【题型】解答题　【知识点】解析几何　【难度】medium
如图1：已知椭圆$\Gamma$的方程为$\frac{x^2}{a^2}+\frac{y^2}{b^2}=1(a>b>0)$和椭圆$\tau$:$\frac{x^2}{4}+\frac{y^2}{2}=1$，其中$A$，$B$分别是椭圆$\tau$的左右顶点。

(1) 若$A$，$B$恰好为椭圆$\Gamma$的两个焦点，椭圆$\Gamma$和椭圆$\tau$有相同的离心率，求椭圆$\Gamma$的方程；

(2) 如图2，若椭圆$\Gamma$的方程为$\frac{x^2}{8}+\frac{y^2}{4}=1$。$P$是椭圆$\tau$上一点，射线$AP$，$BP$分别交椭圆$\Gamma$于$M$，$N$，连接$AN$，$BM$（$P$，$M$，$N$均在$x$轴上方），求证：$NB$，$MA$斜率之积$k_{NB}\cdot k_{MA}$为定值，求出这个定值；

(3) 在(2)的条件下，若$AN\parallel BM$，且两条平行线的斜率为$k(k>0)$，求正数$k$的值。
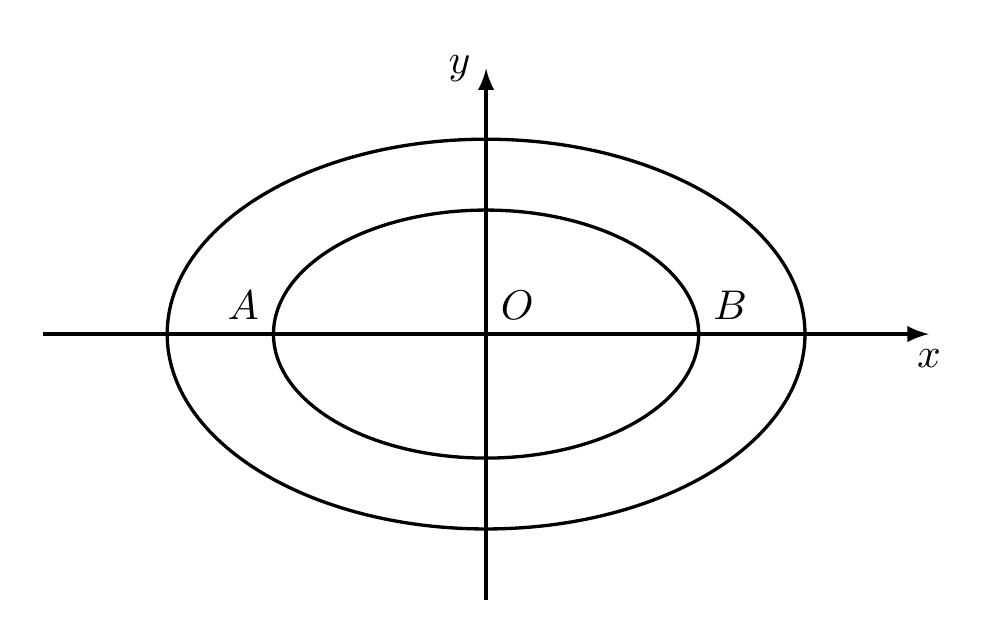
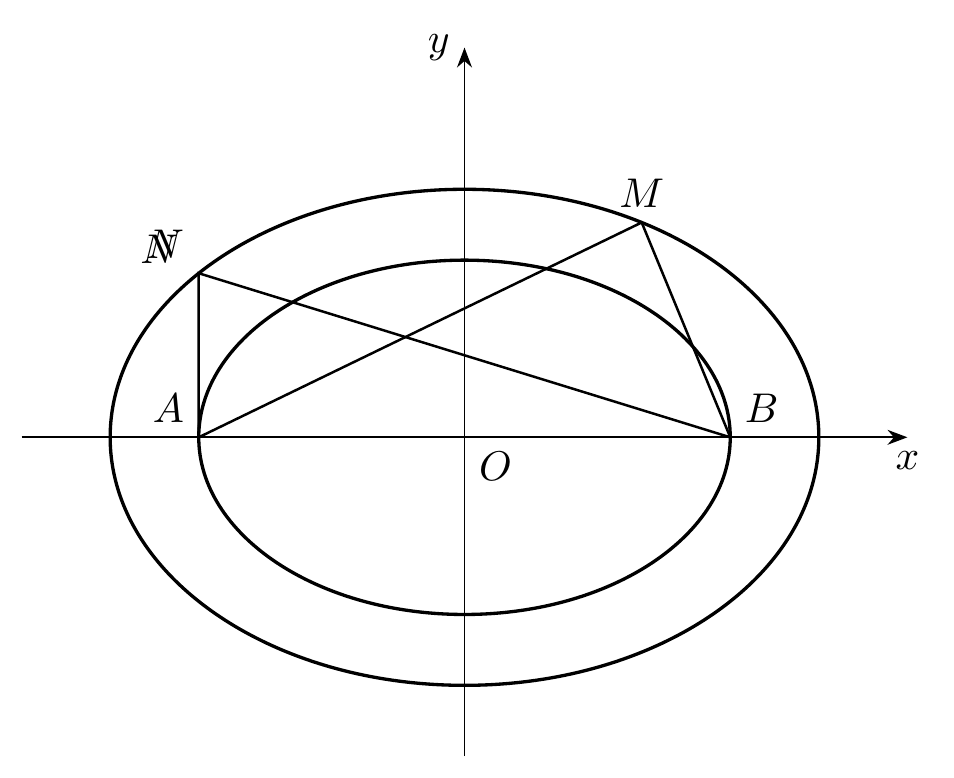
【解答】
\textbf{【分析】}
(1) 由题意得$c=2$，椭圆$\Gamma$的离心率为$\frac{2}{a}=\frac{\sqrt{2}}{2}$，结合$a^2=b^2+c^2$，可求得椭圆$\Gamma$的方程；

(2) 设$P(m,n)$，则$\frac{m^2}{4}+\frac{n^2}{2}=1$，又$A(-2,0)$，$B(2,0)$，由两点的斜率公式整理可得结论；

(3) 解法一：设$N(x_1,y_1)$，$M(x_2,y_2)$，设直线$AN$方程$y=k(x_1+2)$，设直线$BM$方程$y=k(x_2-2)$，分别联立直线和椭圆方程后，整理可得$x_1$，$(-x_2)$是方程$(1+2k^2)x^2+8k^2x+8(k^2-1)=0$的两个实数根，由根与系数的关系结合$k_{NB}\cdot k_{MA}=-\frac{1}{2}$即可求解。

解法二：设$N(x_1,y_1)$，作$MO$交椭圆$\Gamma$与另一点$M'(x_2',y_2')$，可得到四边形$M'BMA$是平行四边形，所以$N$，$A$，$M'$在同一直线上，$M(-x_2',-y_2')$，设直线$AN$方程$y=k(x+2)$，联立直线和椭圆的方程，整理得$(1+2k^2)x^2+8k^2x+8(k^2-1)=0$，由根与系数的关系结合$k_{NB}\cdot k_{MA}=-\frac{1}{2}$即可求解。

\textbf{【解答】}
(1) 椭圆$\tau$:$\frac{x^2}{4}+\frac{y^2}{2}=1$的离心率为$\frac{\sqrt{2}}{2}$，$B(2,0)$，即$c=2$，

所以$\frac{2}{a}=\frac{\sqrt{2}}{2}$，$a=2\sqrt{2}$，$b^2=a^2-4=4$，

所以椭圆$\Gamma$的方程为$\frac{x^2}{8}+\frac{y^2}{4}=1$。

(2) 证明：设$P(m,n)$，则$\frac{m^2}{4}+\frac{n^2}{2}=1$，$NB$，$MA$的斜率即为$PB$，$PA$的斜率，

因为$A(-2,0)$，$B(2,0)$，

所以$k_{NB}=\frac{n}{m-2}$，$k_{MA}=\frac{n}{m+2}$，

所以$k_{NB}\cdot k_{MA}=\frac{n}{m-2}\cdot\frac{n}{m+2}=\frac{n^2}{m^2-4}=\frac{2-\frac{m^2}{2}}{m^2-4}=-\frac{1}{2}$，

故$NB$，$MA$斜率之积$k_{NB}\cdot k_{MA}$为定值$-\frac{1}{2}$。

(3) 解法一：设$N(x_1,y_1)$，$M(x_2,y_2)$，由于$k>0$，所以$x_N>x_A=-2$，$x_M>x_B=2$，

设直线$AN$方程$y=k(x+2)$，直线$BM$方程$y=k(x-2)$，

联立$\begin{cases}y_1=k(x_1+2)\\x_1^2+2y_1^2=8\end{cases}$，得到$(1+2k^2)x_1^2+8k^2x_1+8(k^2-1)=0$，

联立$\begin{cases}y_2=k(x_2-2)\\x_2^2+2y_2^2=8\end{cases}$，得到$(1+2k^2)x_2^2-8k^2x_2+8(k^2-1)=0$，

$x_1+x_2>(-2)+2=0$，所以$x_1\neq(-x_2)$，所以$x_1$，$(-x_2)$是方程$(1+2k^2)x^2+8k^2x+8(k^2-1)=0$的两个实数根，

$\triangle>0$恒成立，$\begin{cases}x_1-x_2=-\frac{8k^2}{1+2k^2}\\-x_1x_2=\frac{8(k^2-1)}{1+2k^2}\end{cases}$，

$k_{NB}\cdot k_{MA}=\frac{y_1}{x_1-2}\cdot\frac{y_2}{x_2+2}=\frac{k^2(x_1+2)(x_2-2)}{(x_1-2)(x_2+2)}=\frac{k^2}{1+k^2}\cdot\frac{\sqrt{8k^2+8}}{k^2+2}\cdot\frac{1}{\sqrt{1+k^2}}=\frac{12}{5}$，

解得$k=2\sqrt{2}$，把$k=2\sqrt{2}$代入$(k^2+2)y^2-2ky-1=0$得：$10y^2-4\sqrt{2}y-1=0\Rightarrow y_0=\frac{4\sqrt{2}+\sqrt{72}}{20}=\frac{\sqrt{2}}{2}$，把$y_0=\frac{\sqrt{2}}{2}$代入椭圆方程得：$x_0=1$。

整理得：$(2k^2+1)x_1x_2-(4k^2-2)(x_1-x_2)-(8k^2+4)=0$，

$(2k^2+1)\frac{8(1-k^2)}{1+2k^2}+(4k^2-2)\frac{8k^2}{1+2k^2}-(8k^2+4)=0$，

所以$k^2=\frac{1}{6}$，$k=\frac{\sqrt{6}}{6}$。